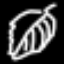
Label: leaf